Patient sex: F
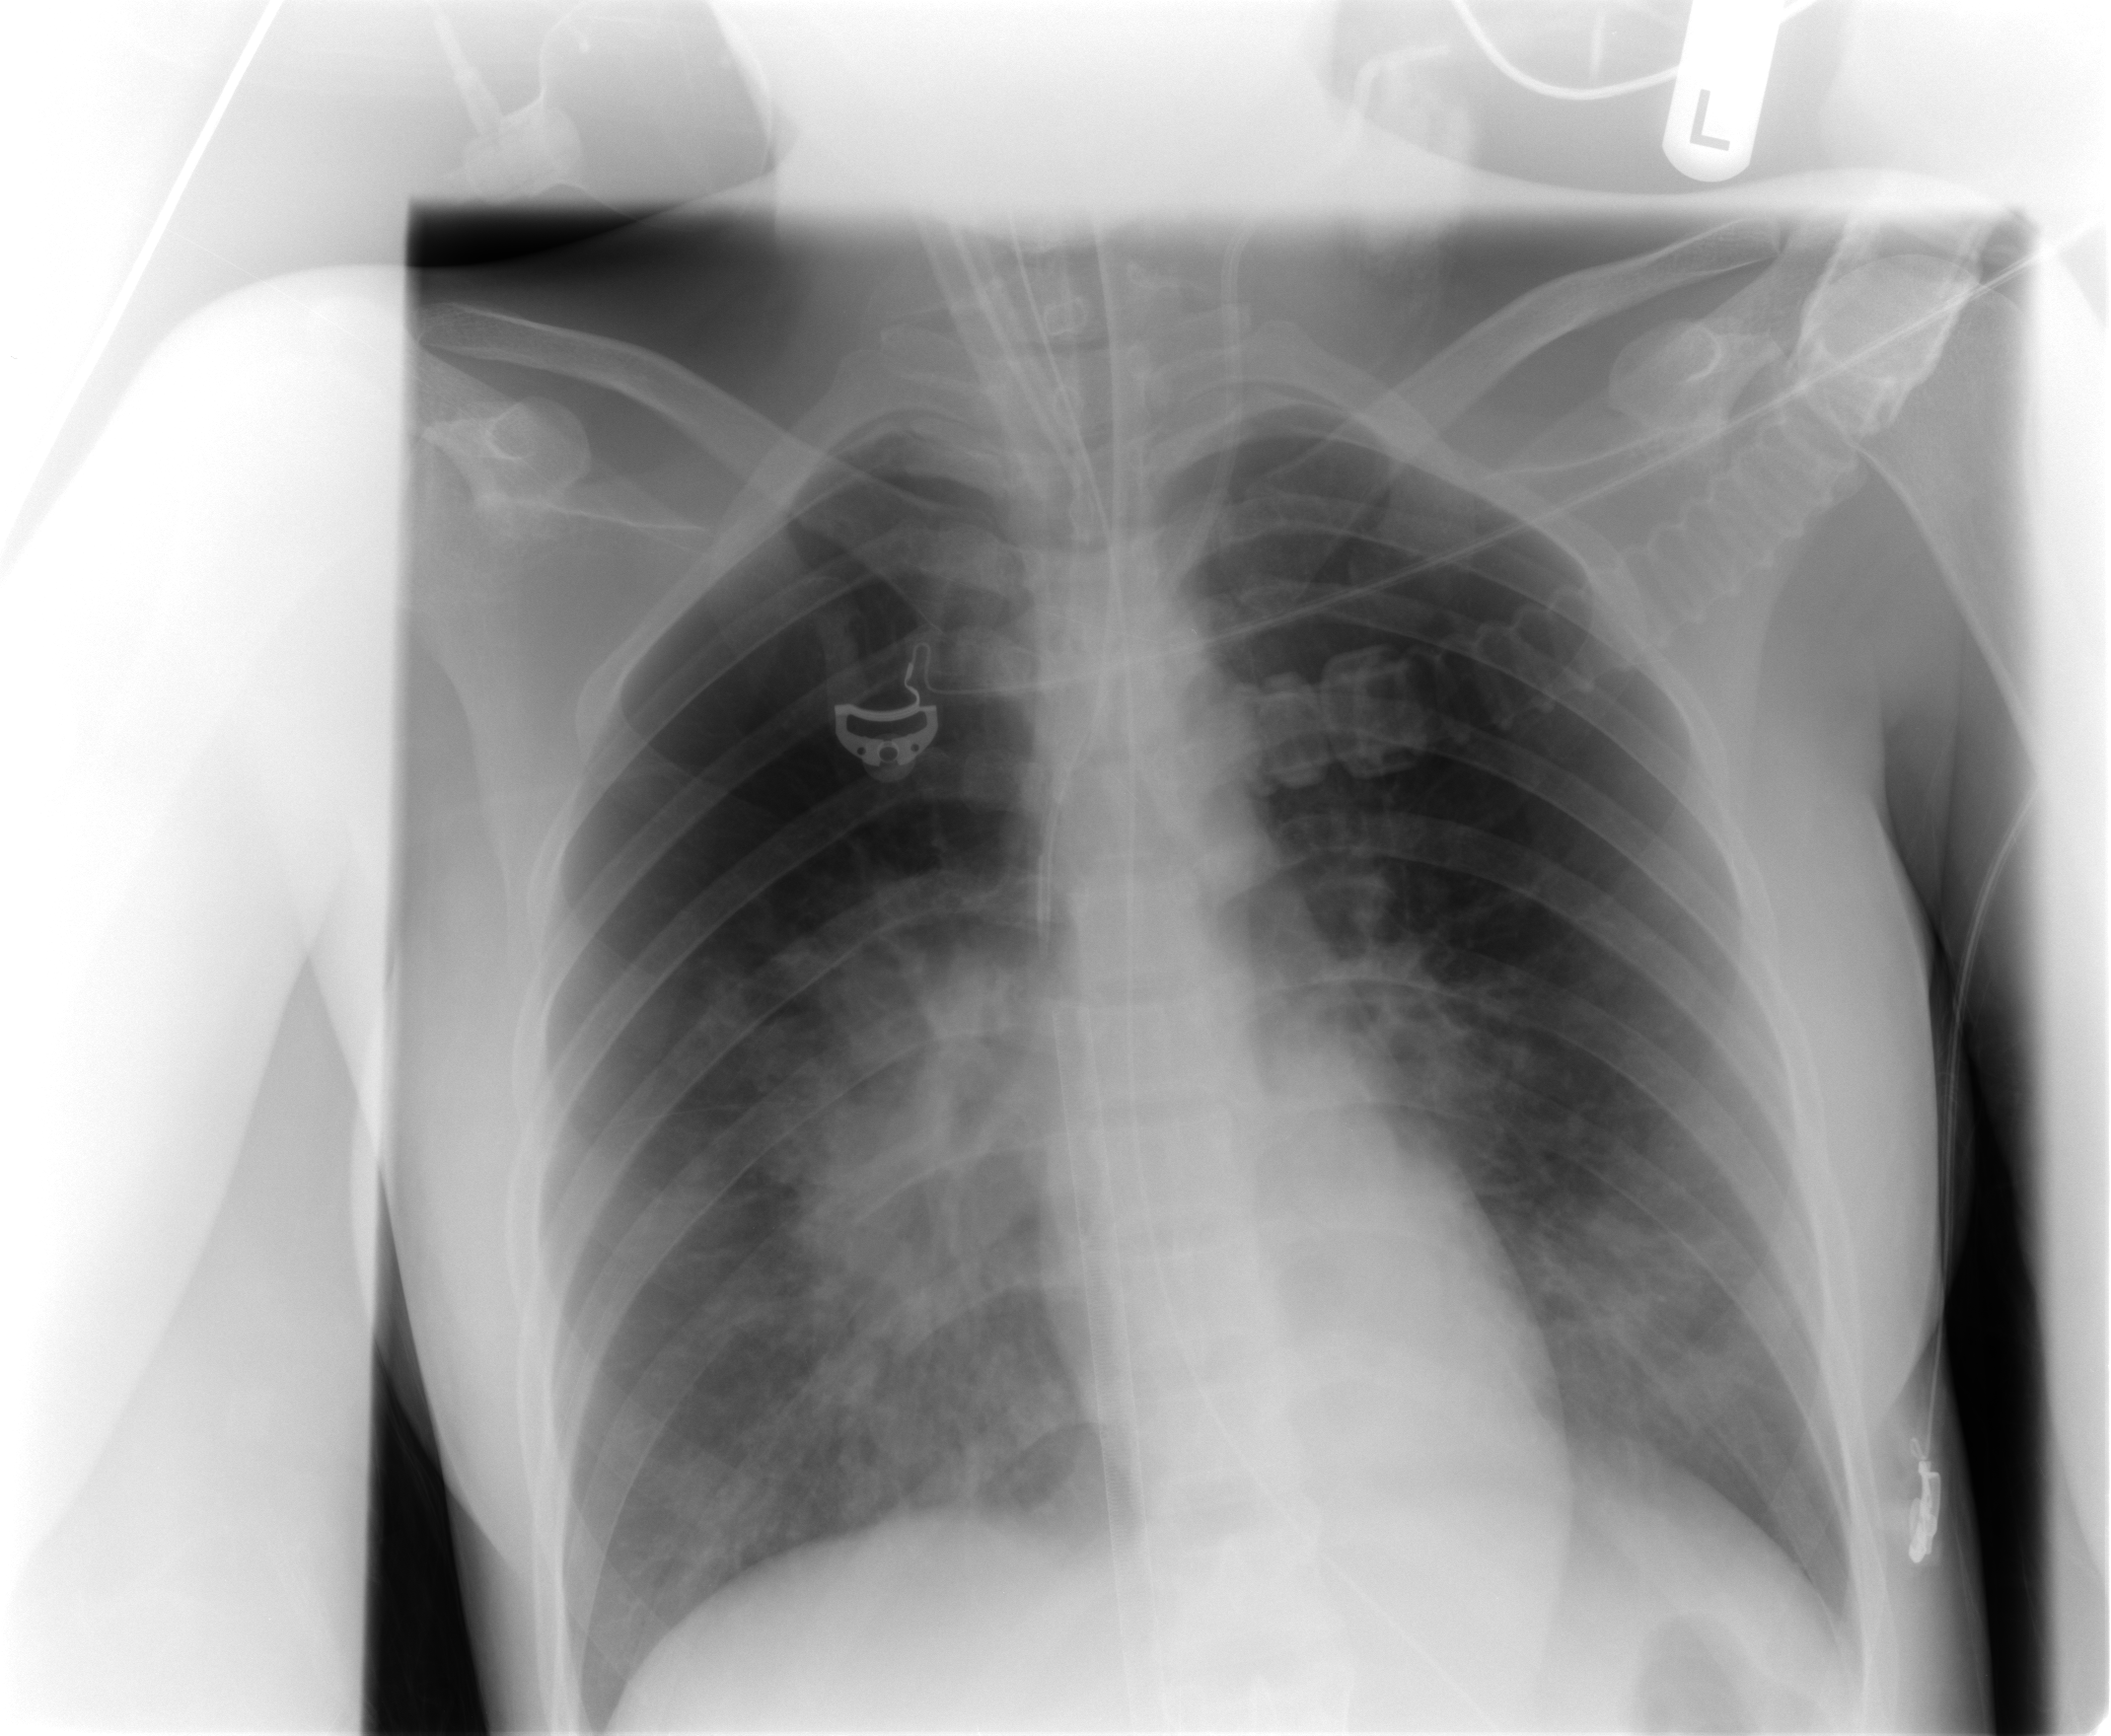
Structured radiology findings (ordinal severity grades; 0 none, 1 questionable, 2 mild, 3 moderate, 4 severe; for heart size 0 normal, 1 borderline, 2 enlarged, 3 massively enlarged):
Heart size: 0
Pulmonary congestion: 2
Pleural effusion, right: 0
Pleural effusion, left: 1
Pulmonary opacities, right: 3
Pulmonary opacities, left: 2
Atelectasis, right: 2
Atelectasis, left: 2